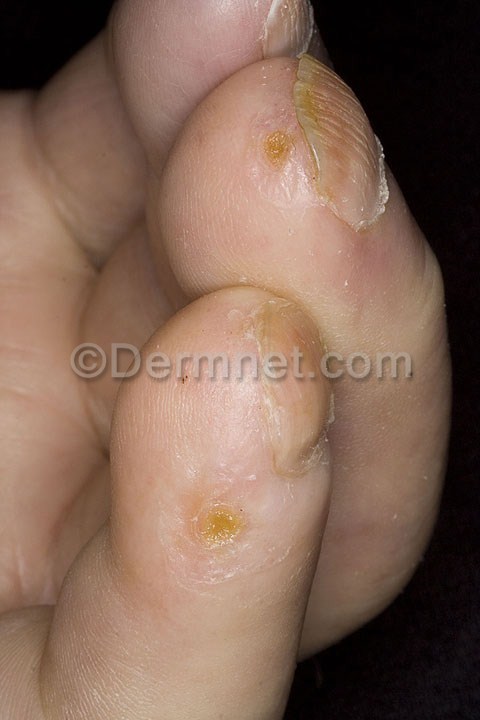
Disease: Lupus and other Connective Tissue diseases